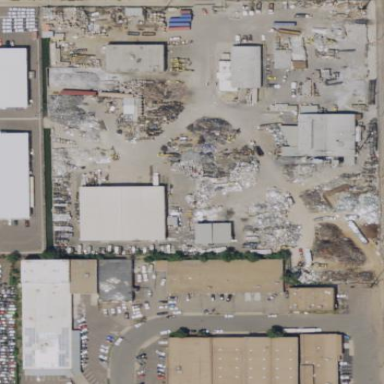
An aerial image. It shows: Recycling centre providing amenities for recycling.